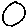
Label: circle